Aerial crown-view tile of a tropical tree (Barro Colorado Island, Panama), acquired 20241014:
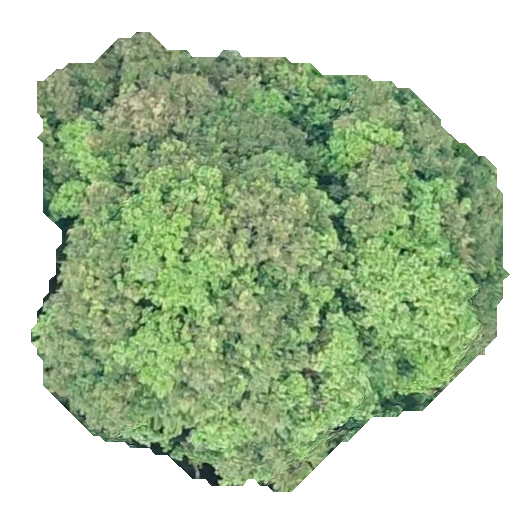
Species: Prioria copaifera
GBIF accepted scientific name: Prioria copaifera
Crown area: 252.831 m²